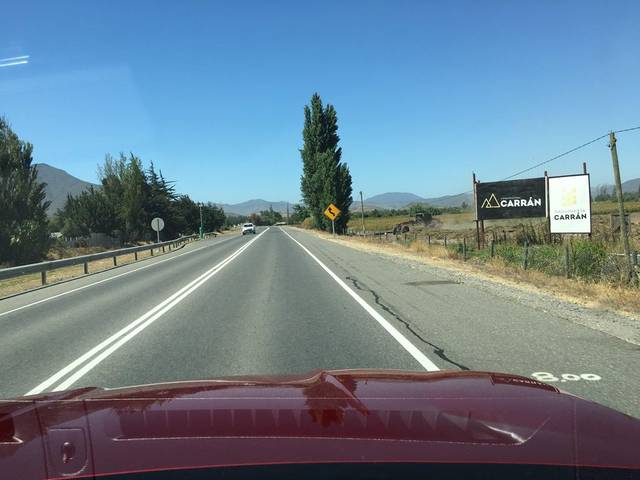
Region: Chile
Coordinates: -33.678, -71.168